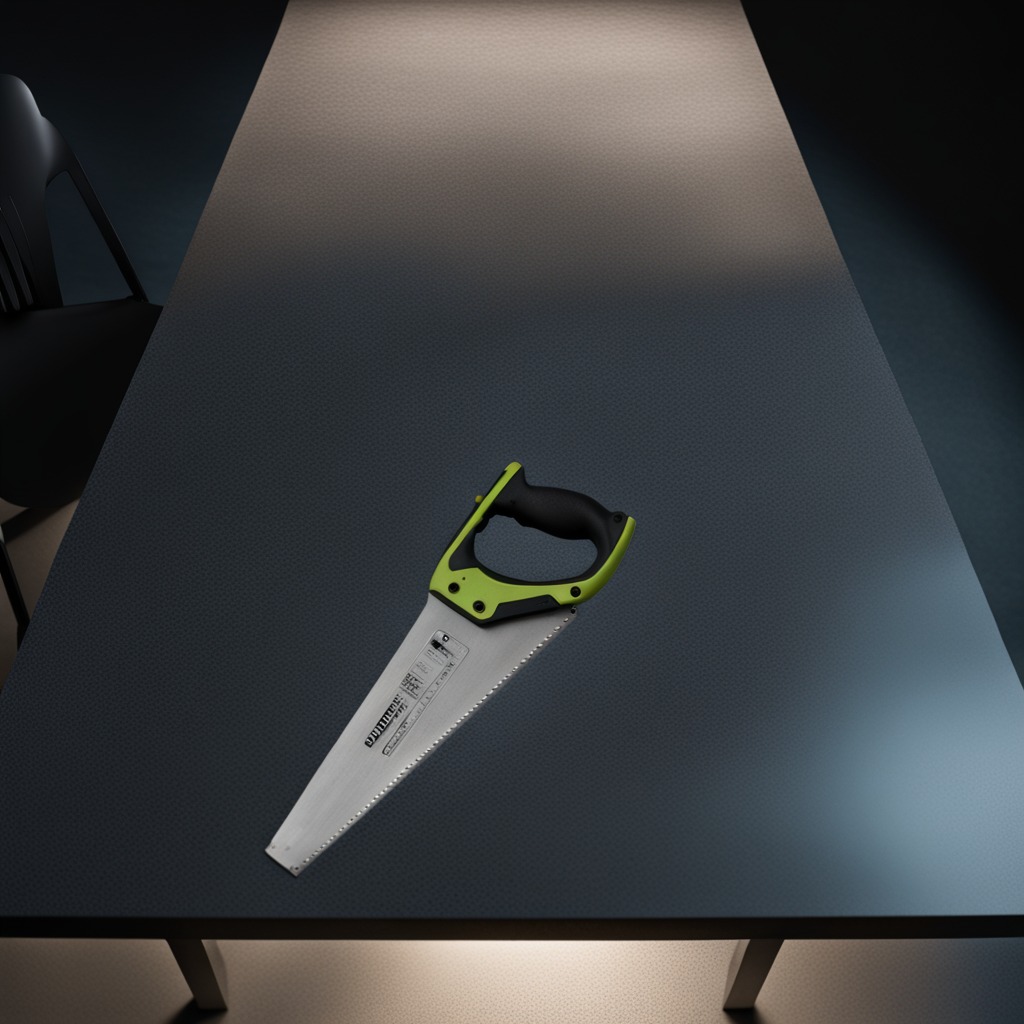
A metal saw is lying on a clean granite table inside a workshop at night dim ambient light soft shadows worn but